Question: I have a list view that draws an additional black line when items in the list are modified and there are selected items in the list.
The code iterates over the list and updates the cells using the line of code below:
'''
ListView_SetItem(m_hListCtrl, &lvItem);
'''
Additional rows are added using the ListView_InsertItem macro.
If a row is added and there are other rows selected, the following happens:

The line disappears if the user selects a different row. How can this black line be prevented/removed?
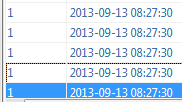
Answer: The 'LVS_EX_GRIDLINES' style has a number of bugs associated with it that Microsoft have never bothered to fix, and this is one of them. The workaround is to forcibly redraw the list items when you make the particular changes that trigger the problem. You can redraw a range of list items using the 'LVM_REDRAWITEMS' message, or even simpler just repaint the whole control with 'InvalidateRect()'.